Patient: sex M, age 52
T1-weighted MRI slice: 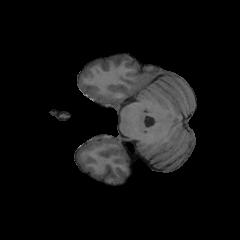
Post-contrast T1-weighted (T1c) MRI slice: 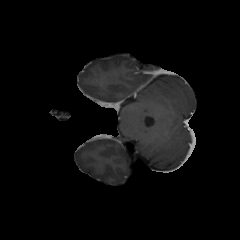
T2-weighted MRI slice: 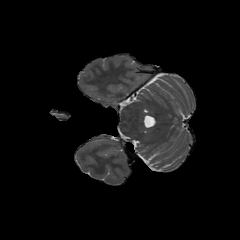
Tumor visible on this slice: no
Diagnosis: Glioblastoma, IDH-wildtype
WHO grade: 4